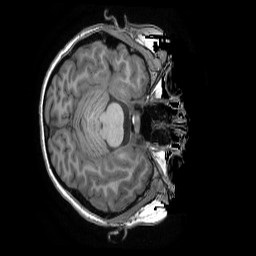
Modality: T1w
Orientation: axial
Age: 23
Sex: female
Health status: healthy
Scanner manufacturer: ge